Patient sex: F
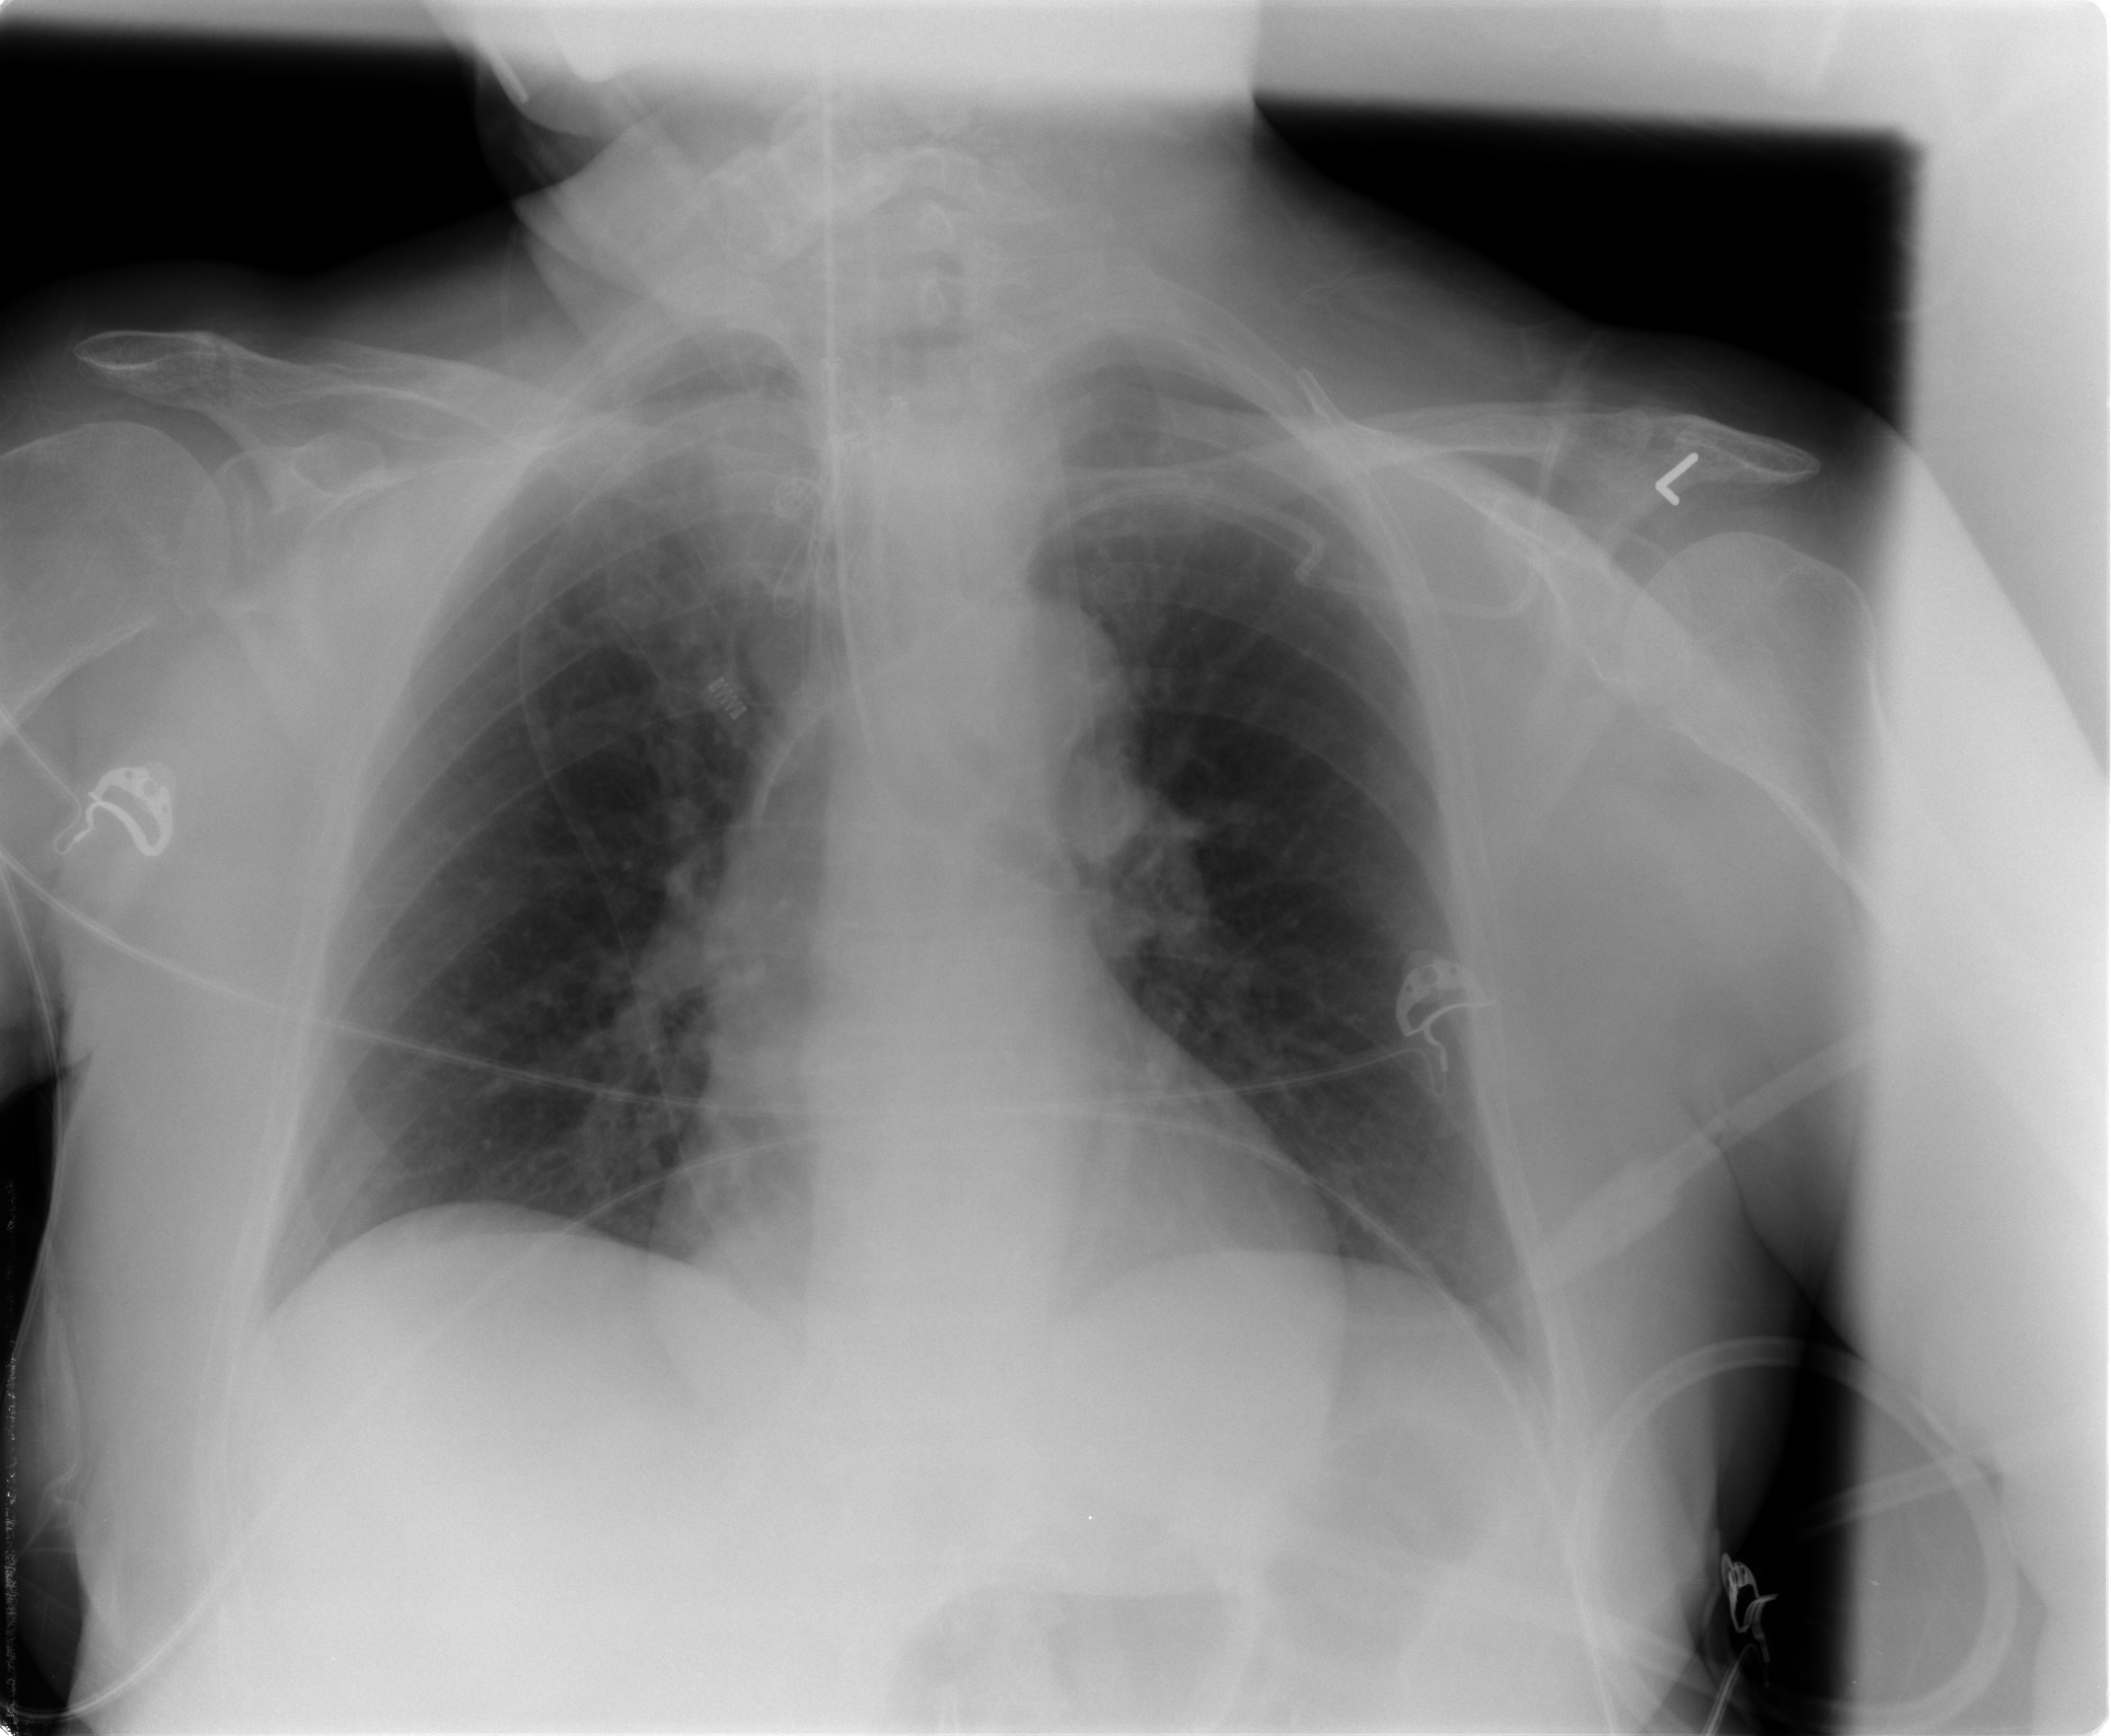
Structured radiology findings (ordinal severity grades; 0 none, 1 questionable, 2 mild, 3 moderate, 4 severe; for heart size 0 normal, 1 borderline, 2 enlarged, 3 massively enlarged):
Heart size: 0
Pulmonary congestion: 0
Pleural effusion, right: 0
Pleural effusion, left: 0
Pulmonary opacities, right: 0
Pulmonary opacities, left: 0
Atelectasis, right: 2
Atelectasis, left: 0